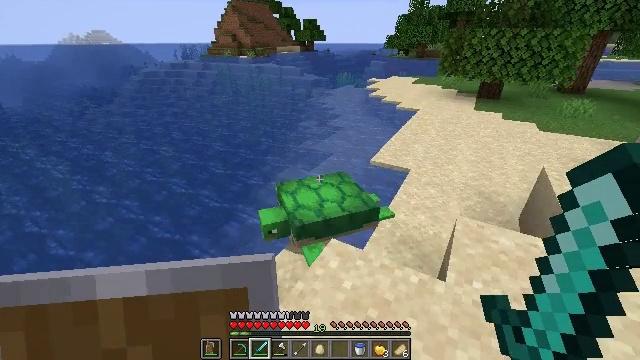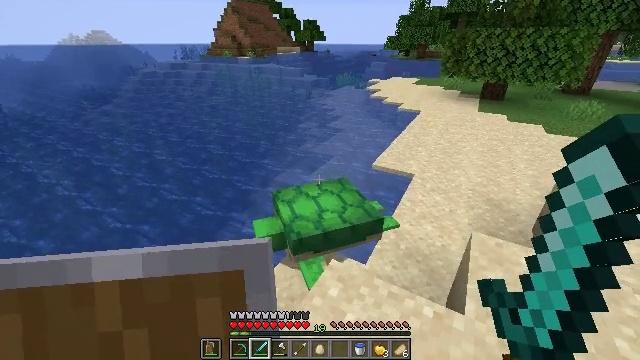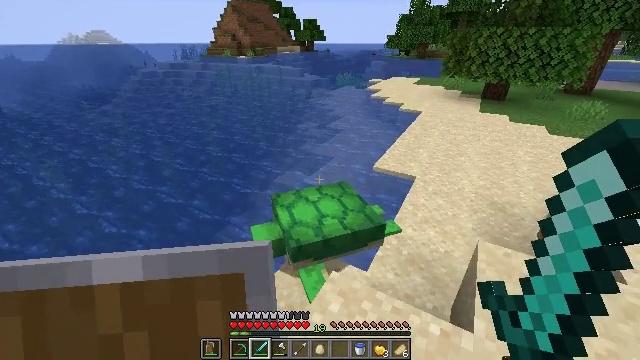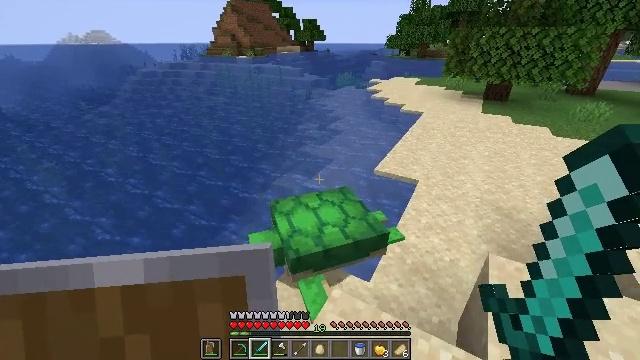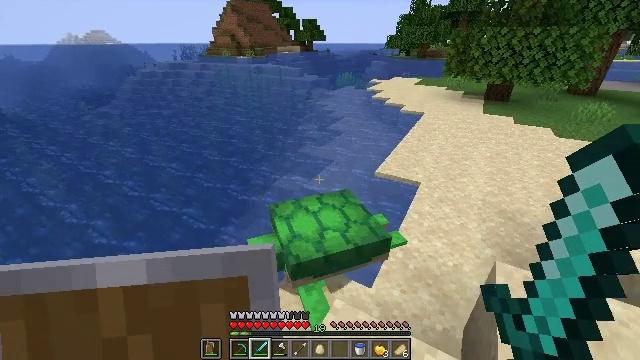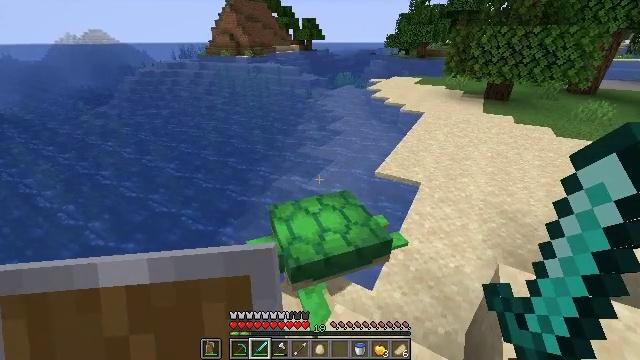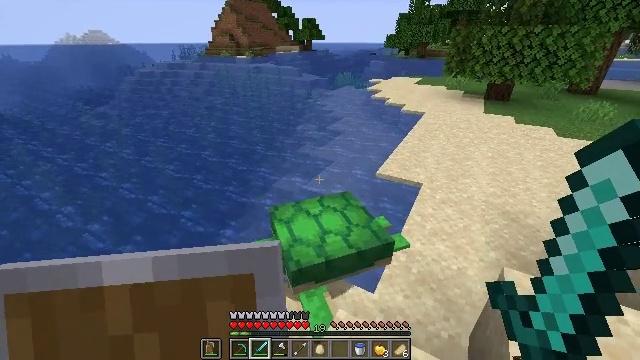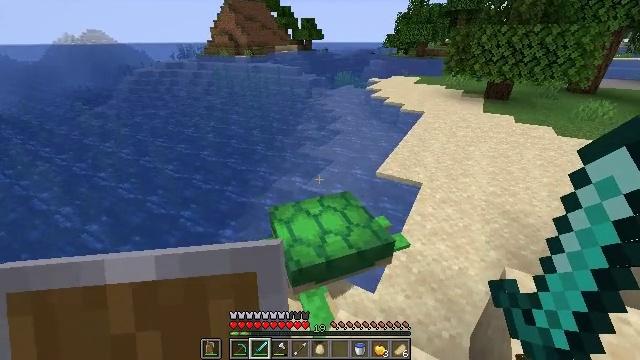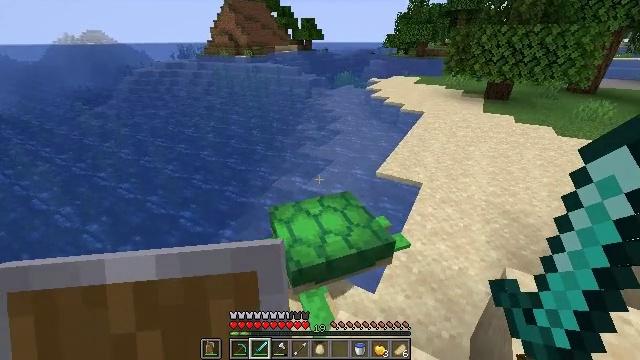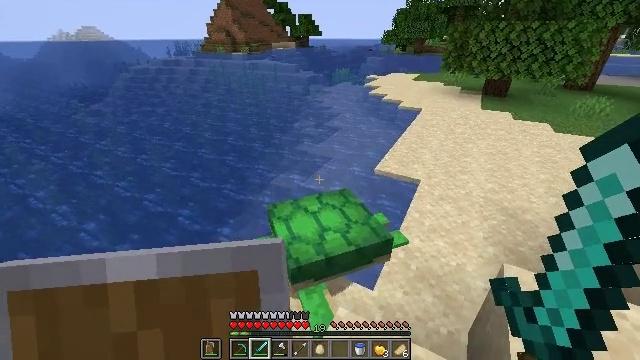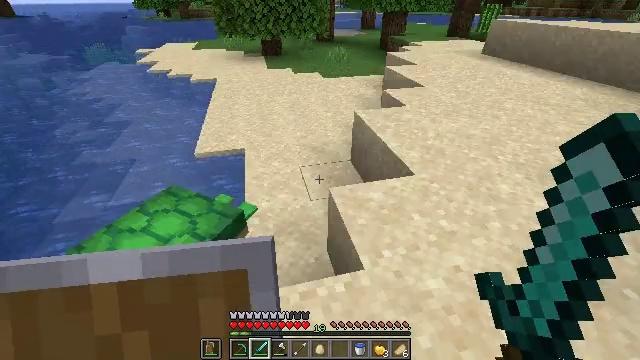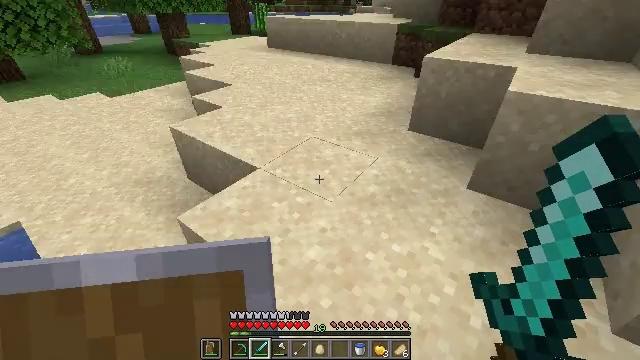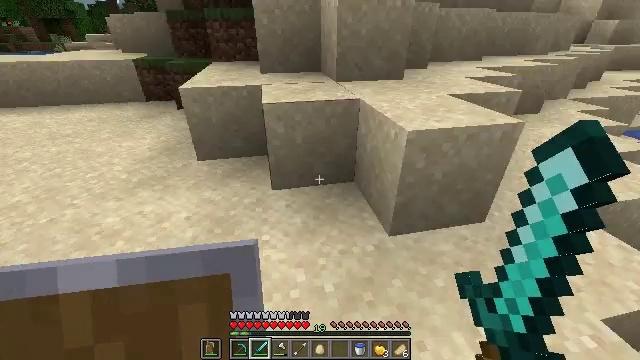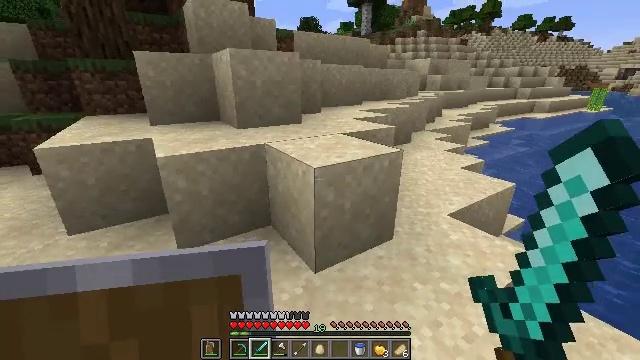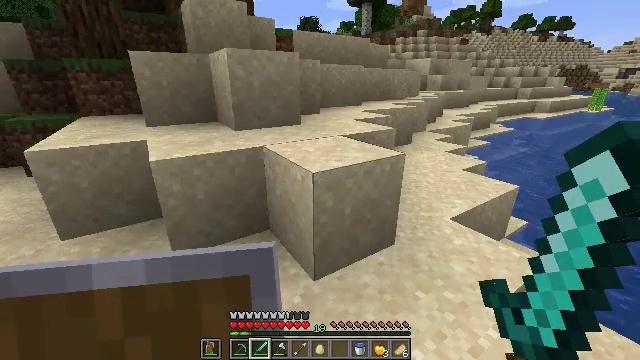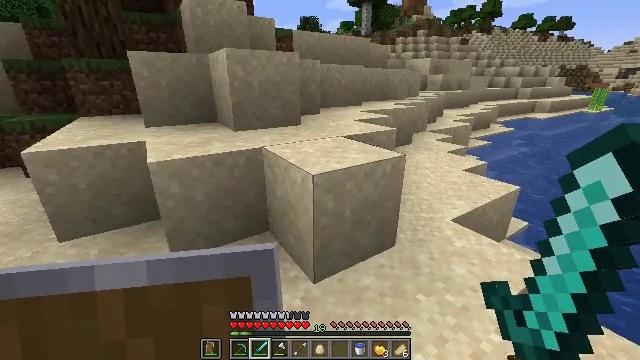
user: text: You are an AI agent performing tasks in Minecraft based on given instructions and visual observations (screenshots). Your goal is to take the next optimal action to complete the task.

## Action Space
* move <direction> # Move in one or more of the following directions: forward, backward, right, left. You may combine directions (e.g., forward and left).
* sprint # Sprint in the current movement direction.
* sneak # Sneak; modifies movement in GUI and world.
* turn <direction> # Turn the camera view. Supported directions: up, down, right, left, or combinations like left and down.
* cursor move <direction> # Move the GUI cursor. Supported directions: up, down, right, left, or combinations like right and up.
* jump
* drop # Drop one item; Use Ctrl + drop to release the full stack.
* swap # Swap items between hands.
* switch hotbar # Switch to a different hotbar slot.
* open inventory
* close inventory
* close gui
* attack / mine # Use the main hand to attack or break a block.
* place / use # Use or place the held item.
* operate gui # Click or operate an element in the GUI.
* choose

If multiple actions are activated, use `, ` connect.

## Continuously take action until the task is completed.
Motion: motion action
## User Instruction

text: Collect sand to make glass.
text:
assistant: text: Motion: move forward
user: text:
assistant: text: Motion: move forward
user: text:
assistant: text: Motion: no_op
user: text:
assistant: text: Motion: no_op
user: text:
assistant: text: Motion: no_op
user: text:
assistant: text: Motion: no_op
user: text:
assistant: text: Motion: no_op
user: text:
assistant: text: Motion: no_op
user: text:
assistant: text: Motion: no_op
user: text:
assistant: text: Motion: turn right and down
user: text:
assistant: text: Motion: turn right
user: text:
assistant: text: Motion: turn right and up
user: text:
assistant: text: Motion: turn right and up
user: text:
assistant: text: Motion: move forward
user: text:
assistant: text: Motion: move forward
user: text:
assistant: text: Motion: move forward
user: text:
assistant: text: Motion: move forward
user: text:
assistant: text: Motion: move forward, sprint
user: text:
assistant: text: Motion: move forward, sprint
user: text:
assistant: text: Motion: move forward, sprint
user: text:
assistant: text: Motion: move forward, sprint
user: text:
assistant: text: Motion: move forward, sprint
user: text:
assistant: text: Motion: move forward, sprint, jump
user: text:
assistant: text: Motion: move forward, sprint, jump
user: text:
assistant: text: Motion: move forward, sprint, jump
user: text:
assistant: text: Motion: move forward, sprint, jump
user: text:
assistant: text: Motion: move forward, sprint, jump
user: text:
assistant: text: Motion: move forward, sprint, jump
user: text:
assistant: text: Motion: move forward, sprint, jump
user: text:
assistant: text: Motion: move forward, sprint, jump